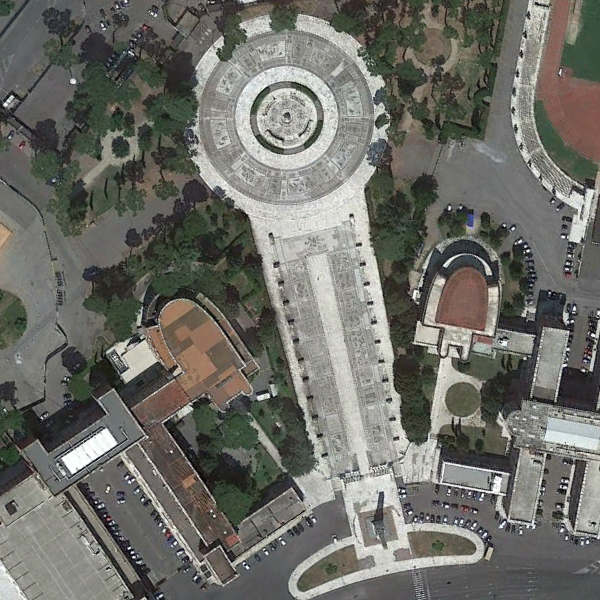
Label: Square